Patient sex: M
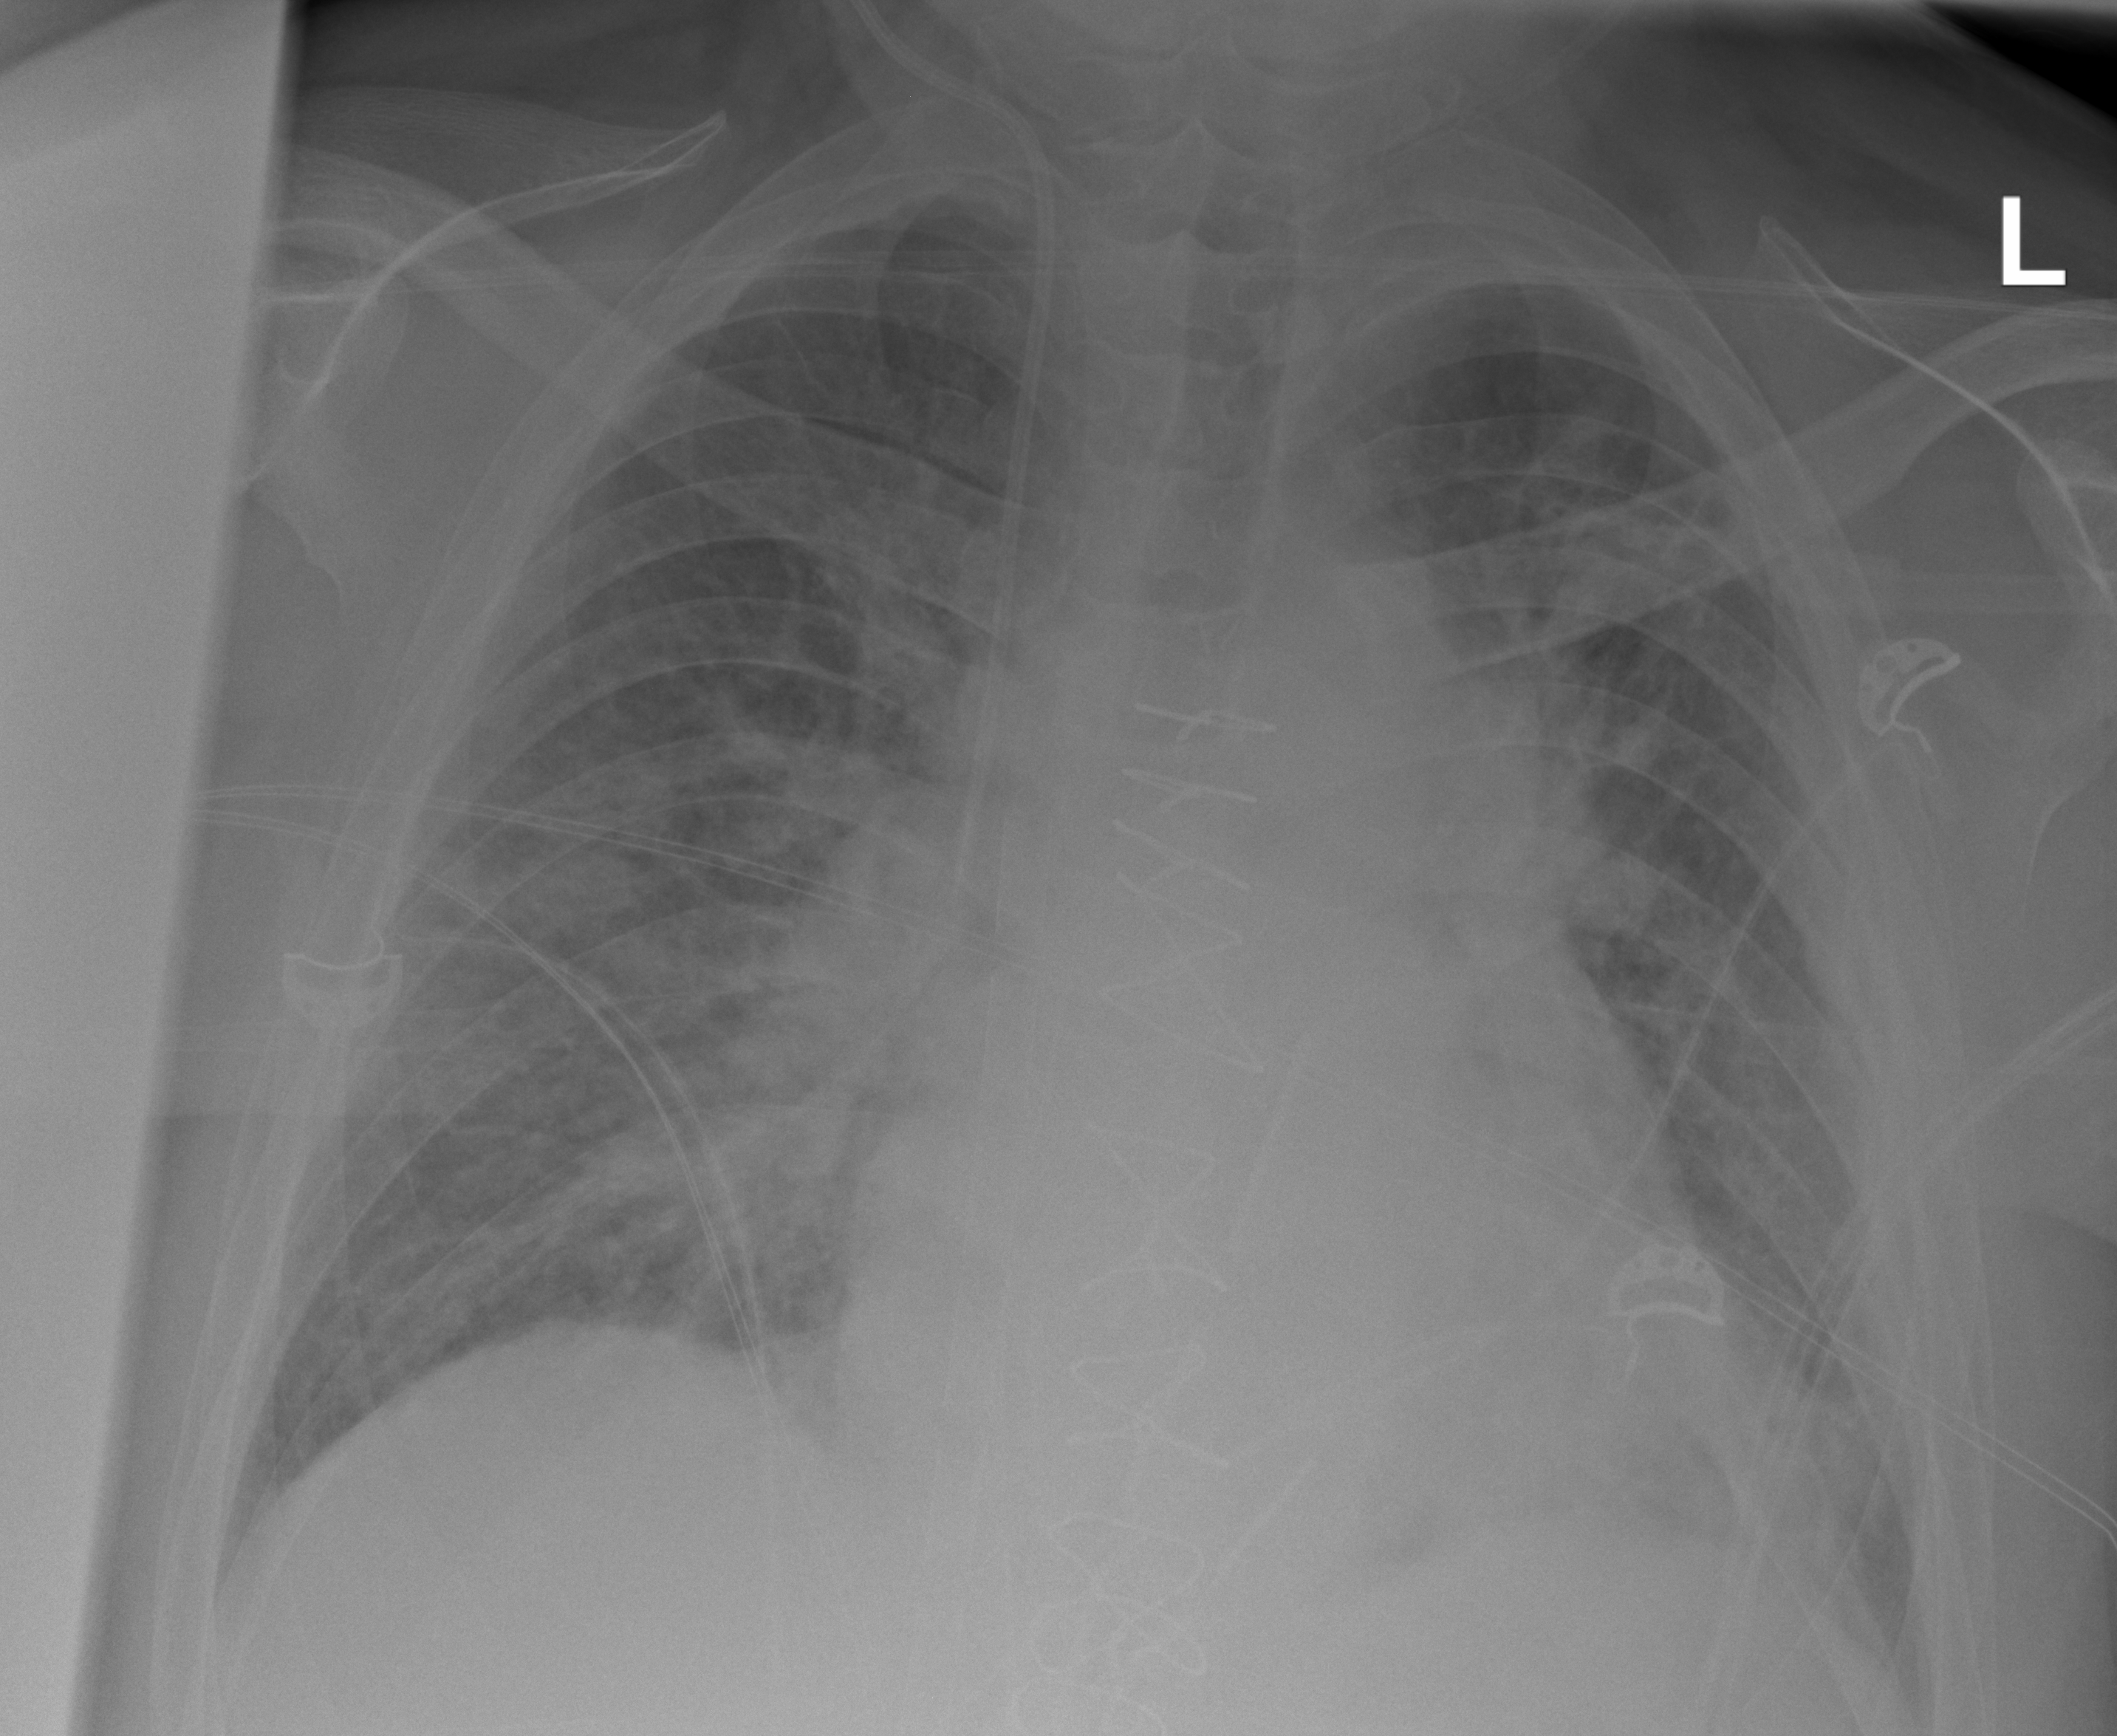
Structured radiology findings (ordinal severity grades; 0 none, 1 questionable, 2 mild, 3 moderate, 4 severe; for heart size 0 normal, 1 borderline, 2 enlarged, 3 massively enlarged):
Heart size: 2
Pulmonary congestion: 2
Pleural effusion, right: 0
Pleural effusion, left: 0
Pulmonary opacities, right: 2
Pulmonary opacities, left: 2
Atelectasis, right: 0
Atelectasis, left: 0